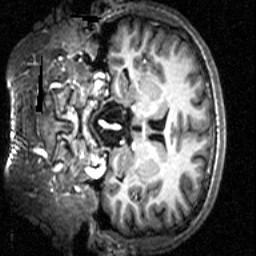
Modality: T1w
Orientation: coronal
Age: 19
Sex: male
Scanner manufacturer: siemens
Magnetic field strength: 2.894 T
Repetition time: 2.3 s
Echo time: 0.0021 s